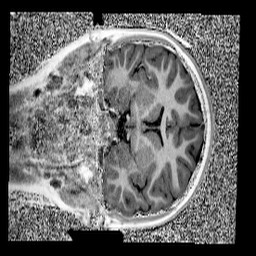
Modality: UNIT1
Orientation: coronal
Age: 9
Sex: female
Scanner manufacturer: siemens
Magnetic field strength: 3 T
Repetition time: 4 s
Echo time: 0.00299 s